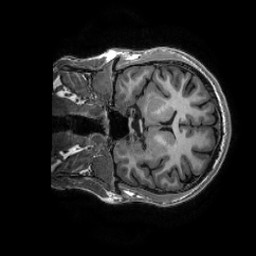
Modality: T1w
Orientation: coronal
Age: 26
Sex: male
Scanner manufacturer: ge
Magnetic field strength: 3 T
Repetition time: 0.0073 s
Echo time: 0.003 s